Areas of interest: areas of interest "Park and greenspace"
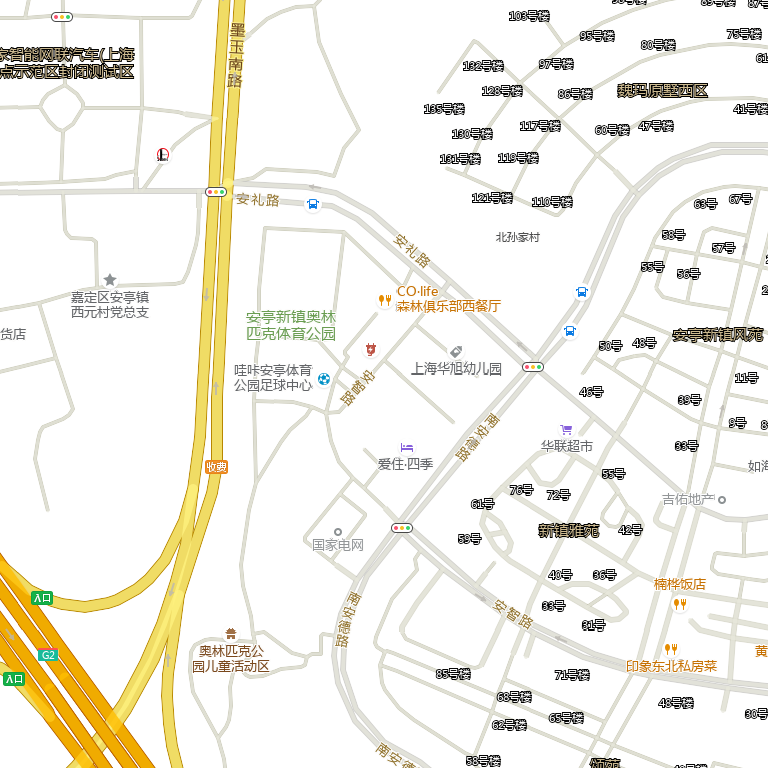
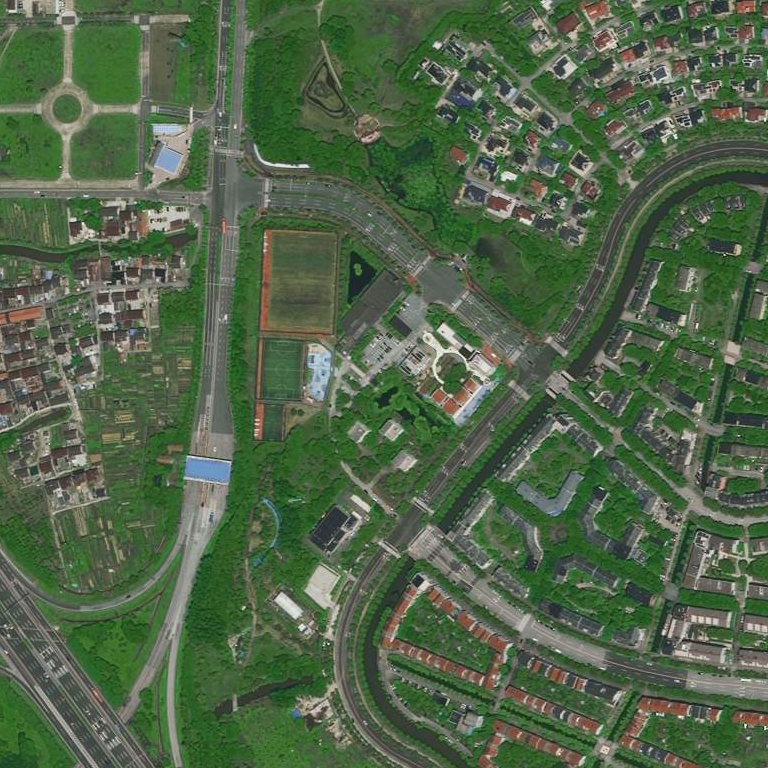